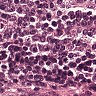
Metastatic tissue present: no